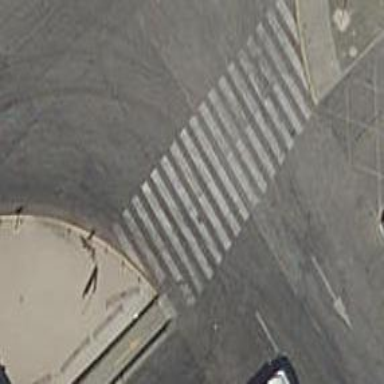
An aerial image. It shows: Uncontrolled crossing on the road.